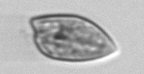
Label: Prorocentrum_dentatum